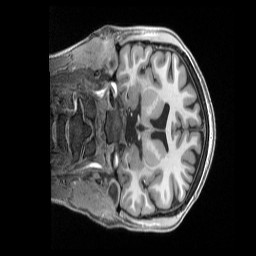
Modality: T1w
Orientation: coronal
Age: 22
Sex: female
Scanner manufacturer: siemens
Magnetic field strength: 3 T
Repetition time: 2.5 s
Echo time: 0.00296 s